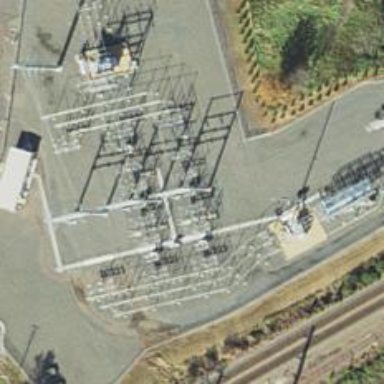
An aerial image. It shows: Switch used for power control.